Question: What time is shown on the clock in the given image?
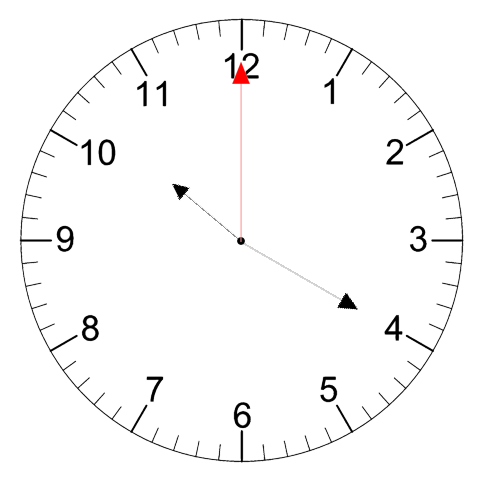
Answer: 10:20:00